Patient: sex M, age 45
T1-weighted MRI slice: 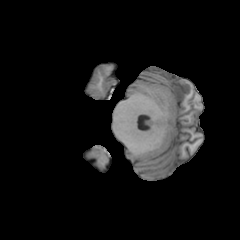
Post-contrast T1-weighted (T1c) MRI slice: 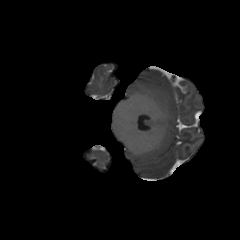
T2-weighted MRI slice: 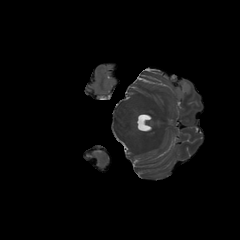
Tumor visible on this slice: yes
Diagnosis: Glioblastoma, IDH-wildtype
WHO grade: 4